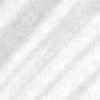
Label: change